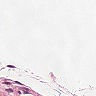
Metastatic tissue present: no